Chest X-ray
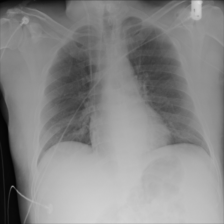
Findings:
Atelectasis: negative
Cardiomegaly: negative
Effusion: negative
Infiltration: negative
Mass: negative
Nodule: negative
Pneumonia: negative
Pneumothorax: negative
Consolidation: negative
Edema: negative
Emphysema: negative
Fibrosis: negative
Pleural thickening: negative
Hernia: negative